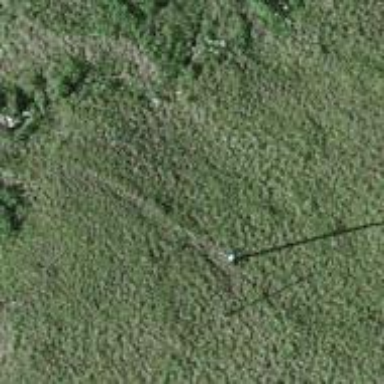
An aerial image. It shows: Utility pole in the image.